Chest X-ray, PA view. Patient: 52 years old, sex F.
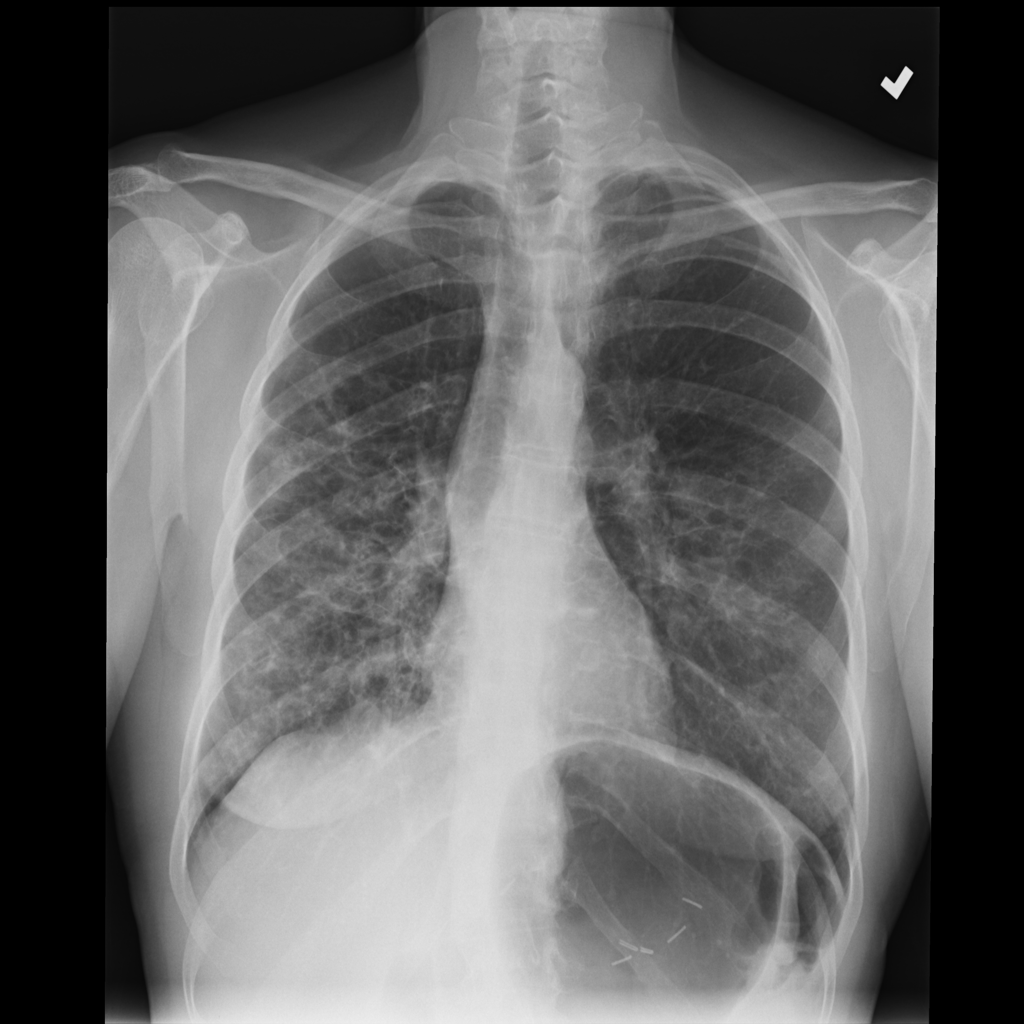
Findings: Pleural_Thickening